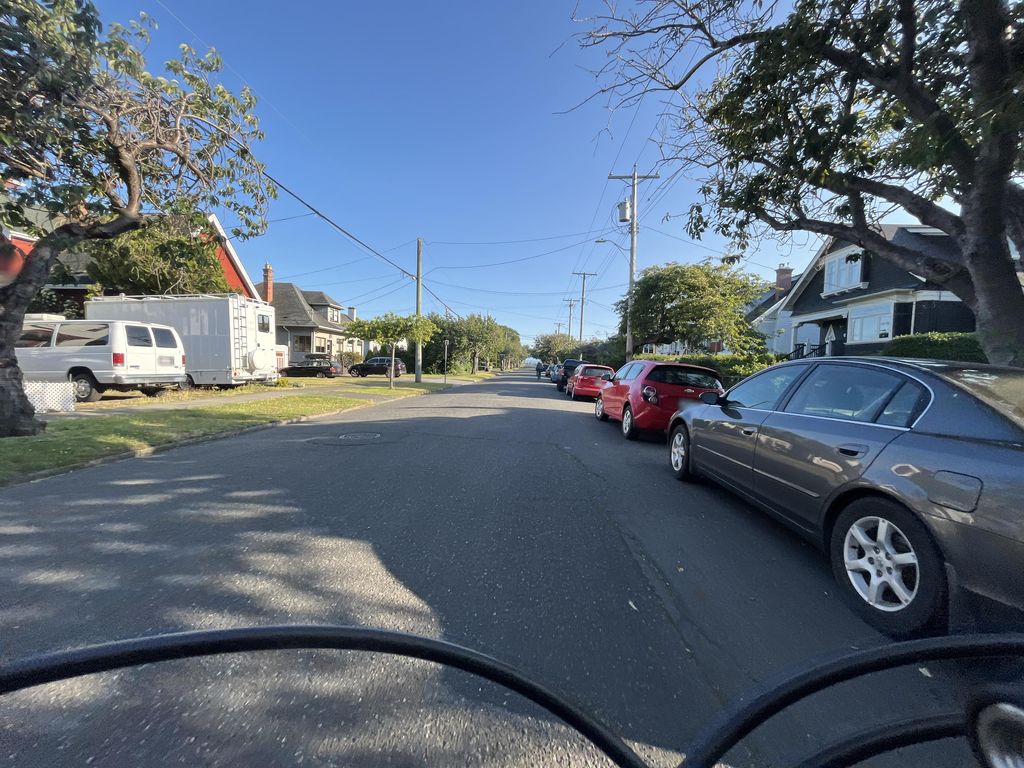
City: victoria